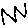
Label: zigzag